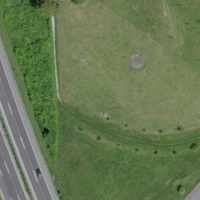
EUNIS habitat code: 57
Species observed at this site:
Cardamine hirsuta